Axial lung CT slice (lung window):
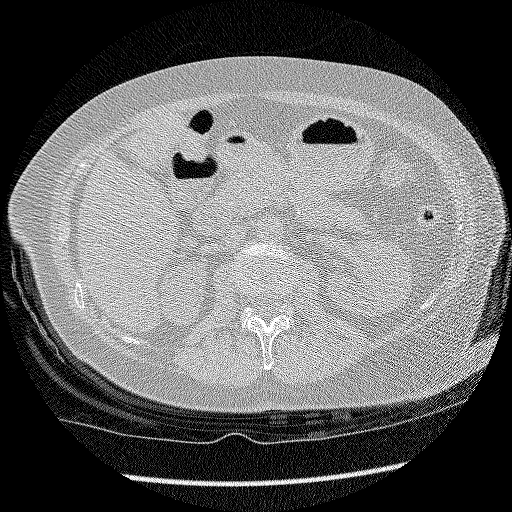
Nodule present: no